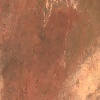
Label: land